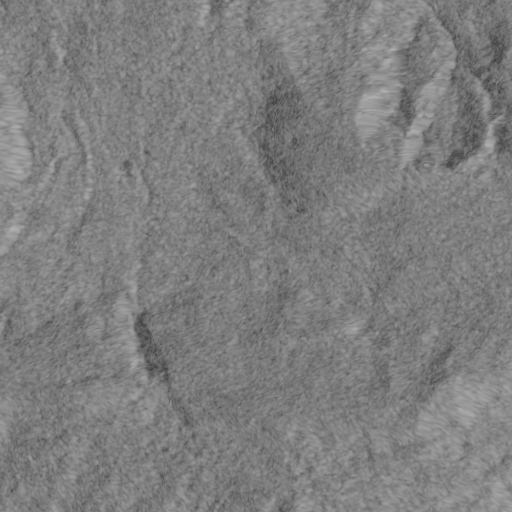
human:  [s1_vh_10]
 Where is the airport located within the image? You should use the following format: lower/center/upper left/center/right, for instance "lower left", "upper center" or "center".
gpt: The airport is located in the center left of the image.
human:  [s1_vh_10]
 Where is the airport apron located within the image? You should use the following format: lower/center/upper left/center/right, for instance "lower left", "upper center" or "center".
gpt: The airport apron is located in the center left of the image.
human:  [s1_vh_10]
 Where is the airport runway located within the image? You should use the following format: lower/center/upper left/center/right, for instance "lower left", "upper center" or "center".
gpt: The airport runway is located in the center left of the image.
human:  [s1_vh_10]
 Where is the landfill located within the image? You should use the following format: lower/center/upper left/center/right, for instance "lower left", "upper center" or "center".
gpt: There is no landfill in the image.

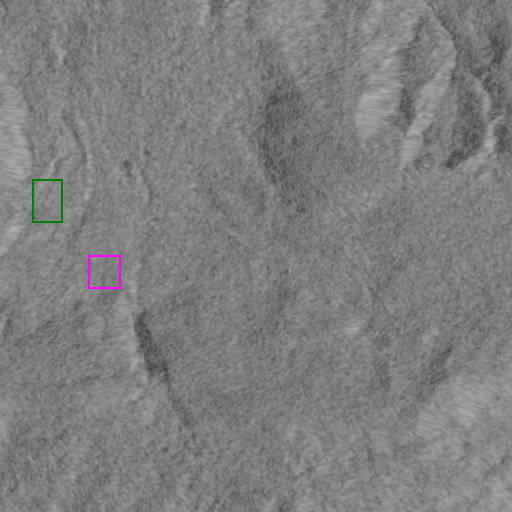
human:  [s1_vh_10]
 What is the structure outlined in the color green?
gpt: The structure outlined in green is an airport.
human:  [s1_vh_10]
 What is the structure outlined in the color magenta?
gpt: The structure outlined in magenta is a crop field.
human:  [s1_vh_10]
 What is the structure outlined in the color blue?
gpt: There is no blue outline.